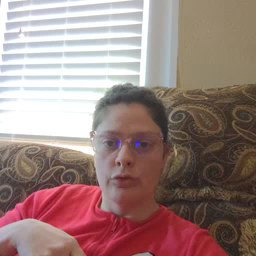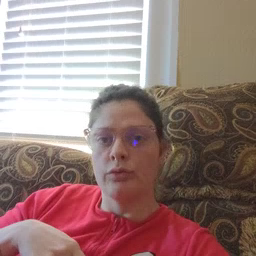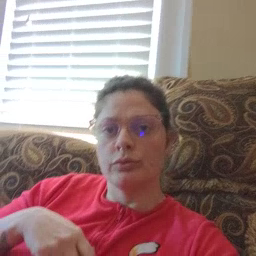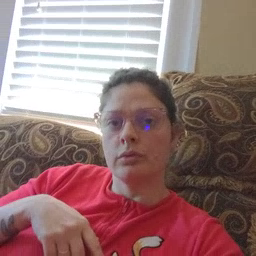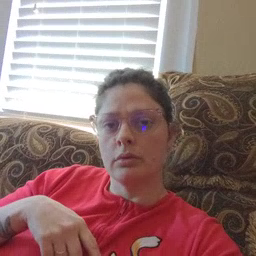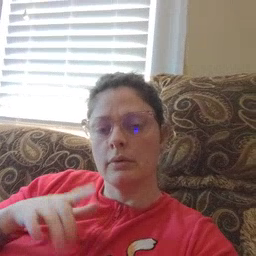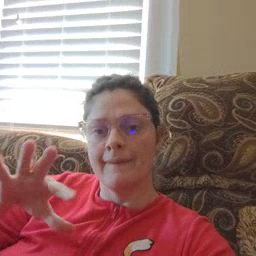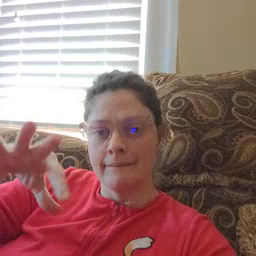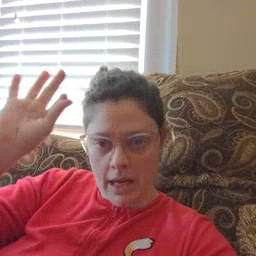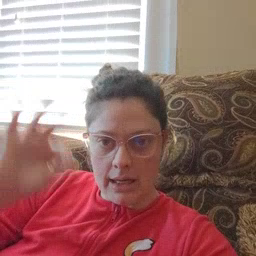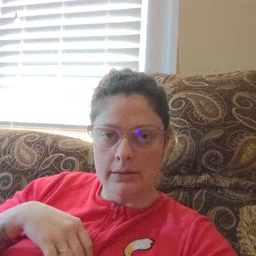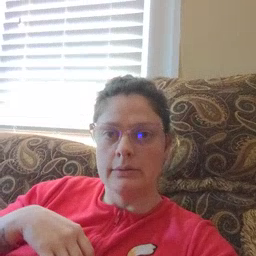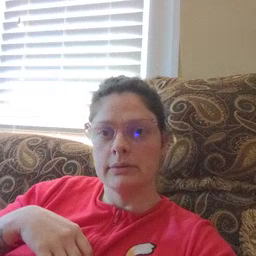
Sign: find